Question: In Dynamics CRM 2011, on the Incident entity, the "Status Reason" optionset (aka statuscode) is related to the "Status" optionset (aka statecode)
e.g. see this screenshot

When I use the API to retrieve the Status Reason optionset, like so:
'''
RetrieveAttributeRequest attributeRequest = new RetrieveAttributeRequest
{
EntityLogicalName = "incident",
LogicalName = "statuscode",
RetrieveAsIfPublished = true
};
RetrieveAttributeResponse attributeResponse = (RetrieveAttributeResponse)serv.Execute(attributeRequest);
AttributeMetadata attrMetadata = (AttributeMetadata)attributeResponse.AttributeMetadata;
StatusAttributeMetadata statusMetadata = (StatusAttributeMetadata)attrMetadata;
var dict = new Dictionary<int?, string>();
foreach (OptionMetadata optionMeta in statusMetadata.OptionSet.Options)
{
dict.Add(optionMeta.Value, optionMeta.Label.UserLocalizedLabel.Label);
}
'''
It works in that I get the whole list of "Status Reason" (statuscode) options. However, I dont get any info about which "Status Reason" (statuscode) options relate to which "Status" (statecode) options.
How do I get that information?
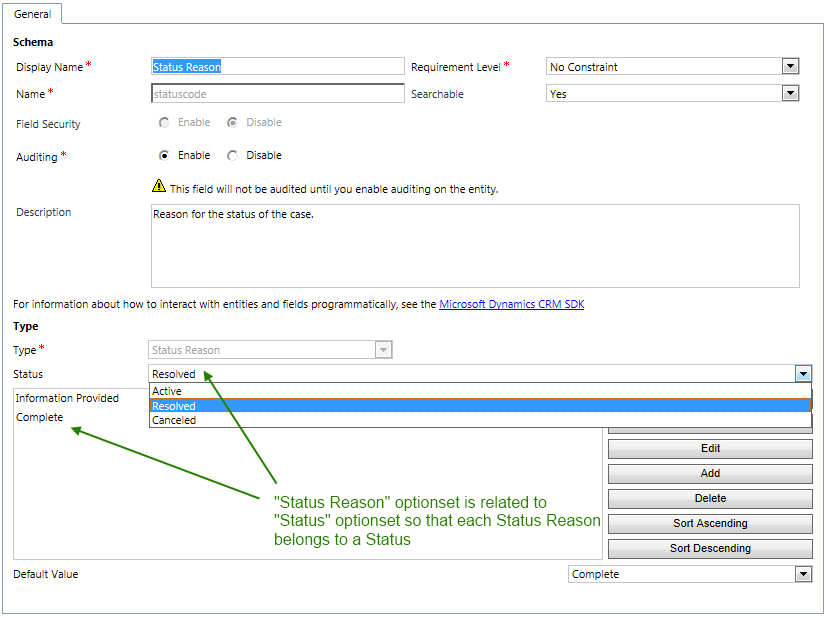
Answer: You already have everything try insert this code inside of foreach:
'''
int stateOptionValue = (int)((StatusOptionMetadata)optionMeta).State;
'''
See <URL> if you use the State property of the StatusOptionMetadata, it will return the statecode this statuscode belongs to.